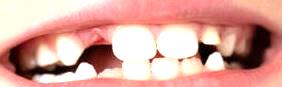
Condition: hypodontia